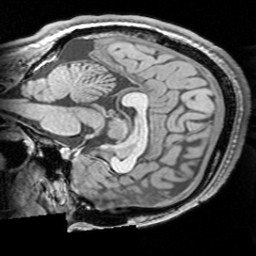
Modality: T1w
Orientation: sagittal
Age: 28
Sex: male
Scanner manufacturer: siemens
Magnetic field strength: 3 T
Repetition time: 1.63 s
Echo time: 0.00311 s